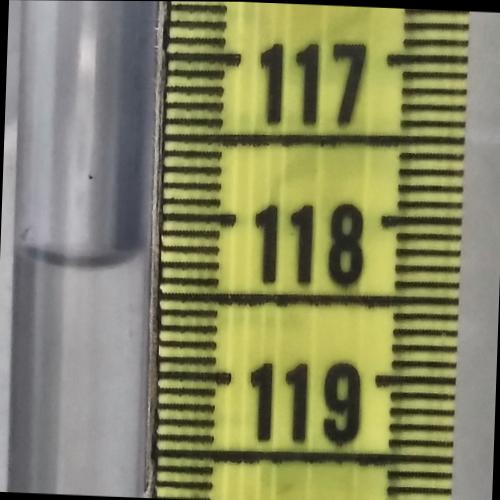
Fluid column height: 118.3 cm